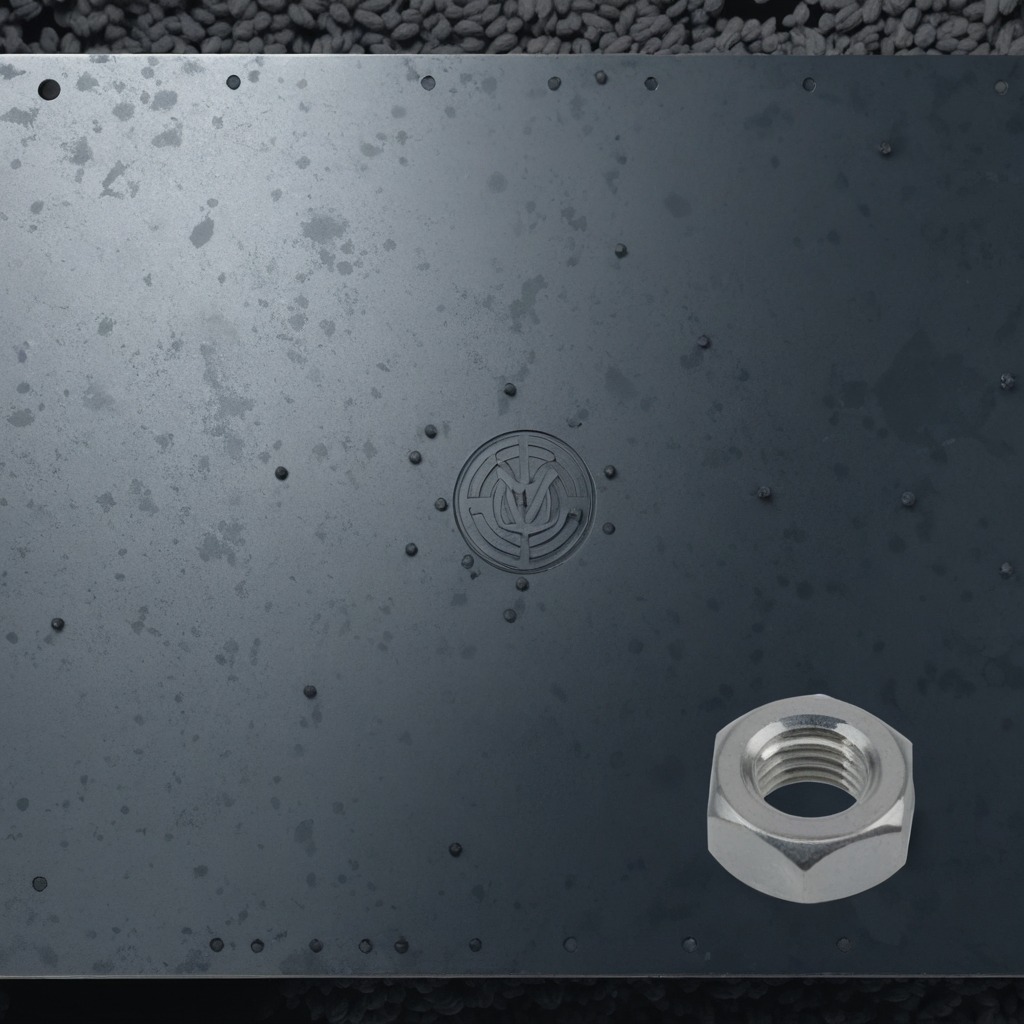
A metal nut is lying on the cold steel table in a mining workshop.